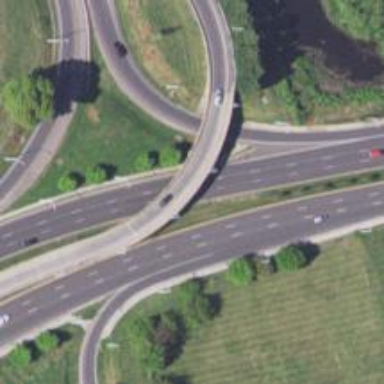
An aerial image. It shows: Primary_link highway crossing bridge.